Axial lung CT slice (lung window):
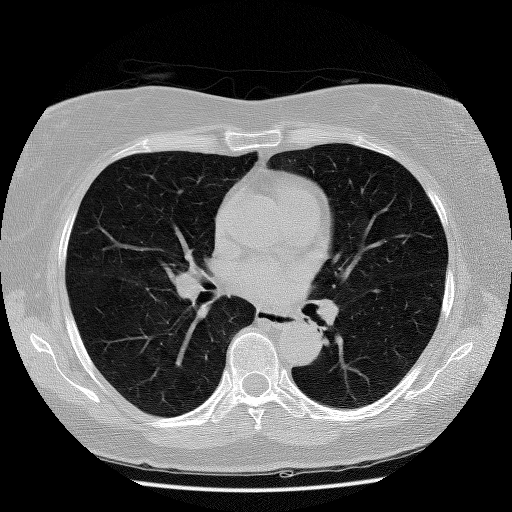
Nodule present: no